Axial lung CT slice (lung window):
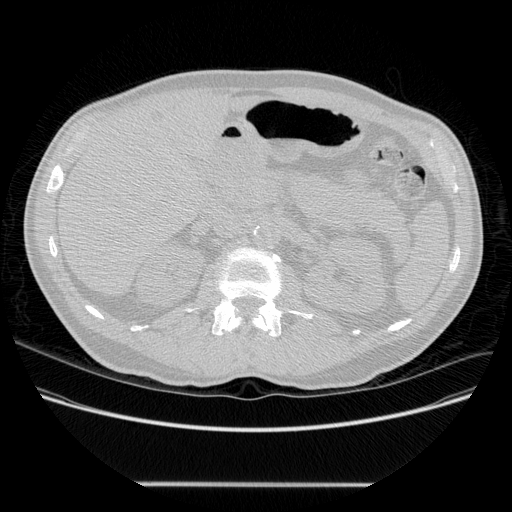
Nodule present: no